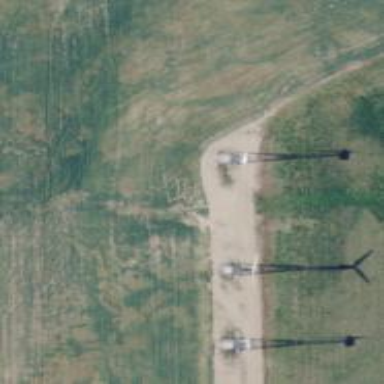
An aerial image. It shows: Wind generator in the form of horizontal axis wind turbine.